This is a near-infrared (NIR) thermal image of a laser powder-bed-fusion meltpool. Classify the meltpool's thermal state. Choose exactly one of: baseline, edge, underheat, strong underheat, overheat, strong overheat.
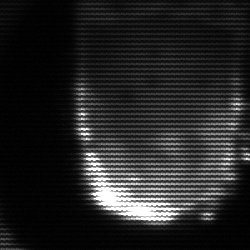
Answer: baseline